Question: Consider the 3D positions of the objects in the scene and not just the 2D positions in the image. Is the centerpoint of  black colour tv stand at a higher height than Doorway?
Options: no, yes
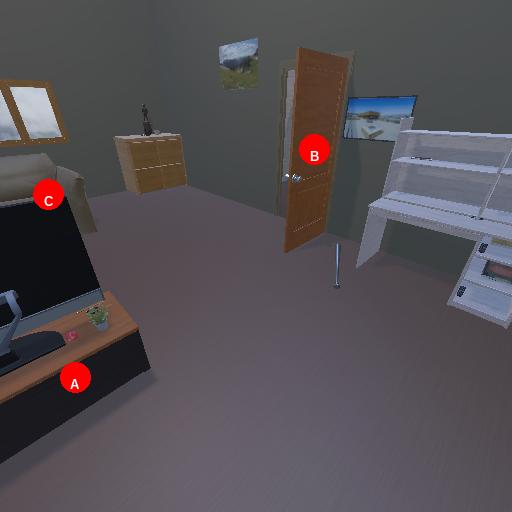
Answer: no